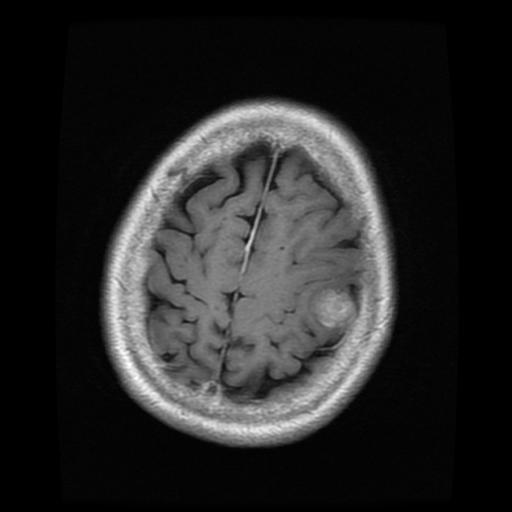
Label: meningioma